Question: I want to make eraser types like those in Windows 10 Creators Update Sketchpad , that include not only stroke eraser but also small or large erasers.

Currently, the default InkToolbar control only provide stroke eraser, the user can only erase the entire stroke but not a part of it. And Windows Universal Samples on GitHub is not providing any samples on that.
Does anyone know how to make custom eraser types?
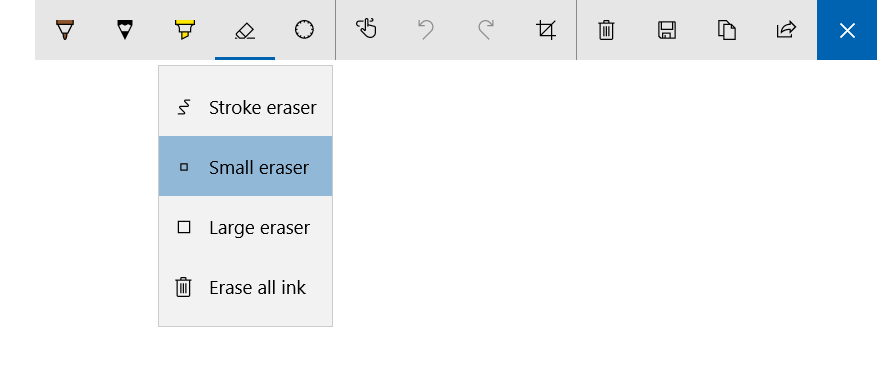
Answer: You can have a look at Microsoft's Coloring book sample where you can erase cell(Portion of stroke). They have created a Custom InkToolbar with erase cell option.
<URL>